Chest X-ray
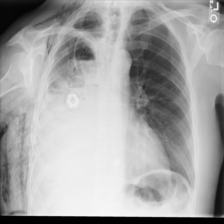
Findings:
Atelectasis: negative
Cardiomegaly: negative
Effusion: negative
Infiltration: negative
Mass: negative
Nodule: negative
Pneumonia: negative
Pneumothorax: negative
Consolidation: negative
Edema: negative
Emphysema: negative
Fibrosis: negative
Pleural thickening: negative
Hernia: negative